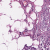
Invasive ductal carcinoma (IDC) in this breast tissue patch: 1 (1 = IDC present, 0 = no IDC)